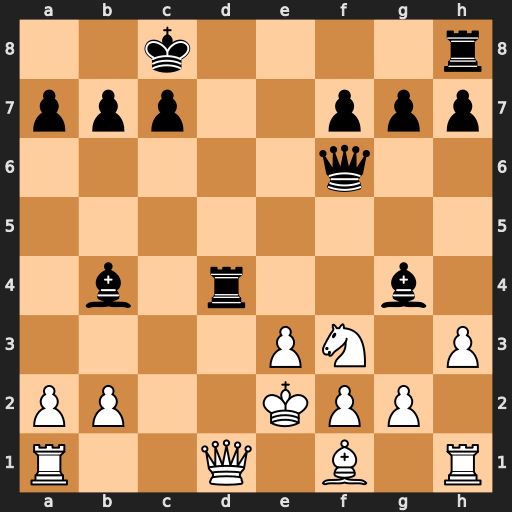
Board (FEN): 2k4r/ppp2ppp/5q2/8/1b1r2b1/4PN1P/PP2KPP1/R2Q1B1R
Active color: w
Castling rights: -
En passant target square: -
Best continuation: Qxd4 Bxf3+ gxf3 Qxd4 exd4 Re8+ Kd3